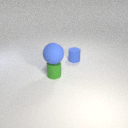
small blue rubber cylinder to the right of small green rubber cylinder